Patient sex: M
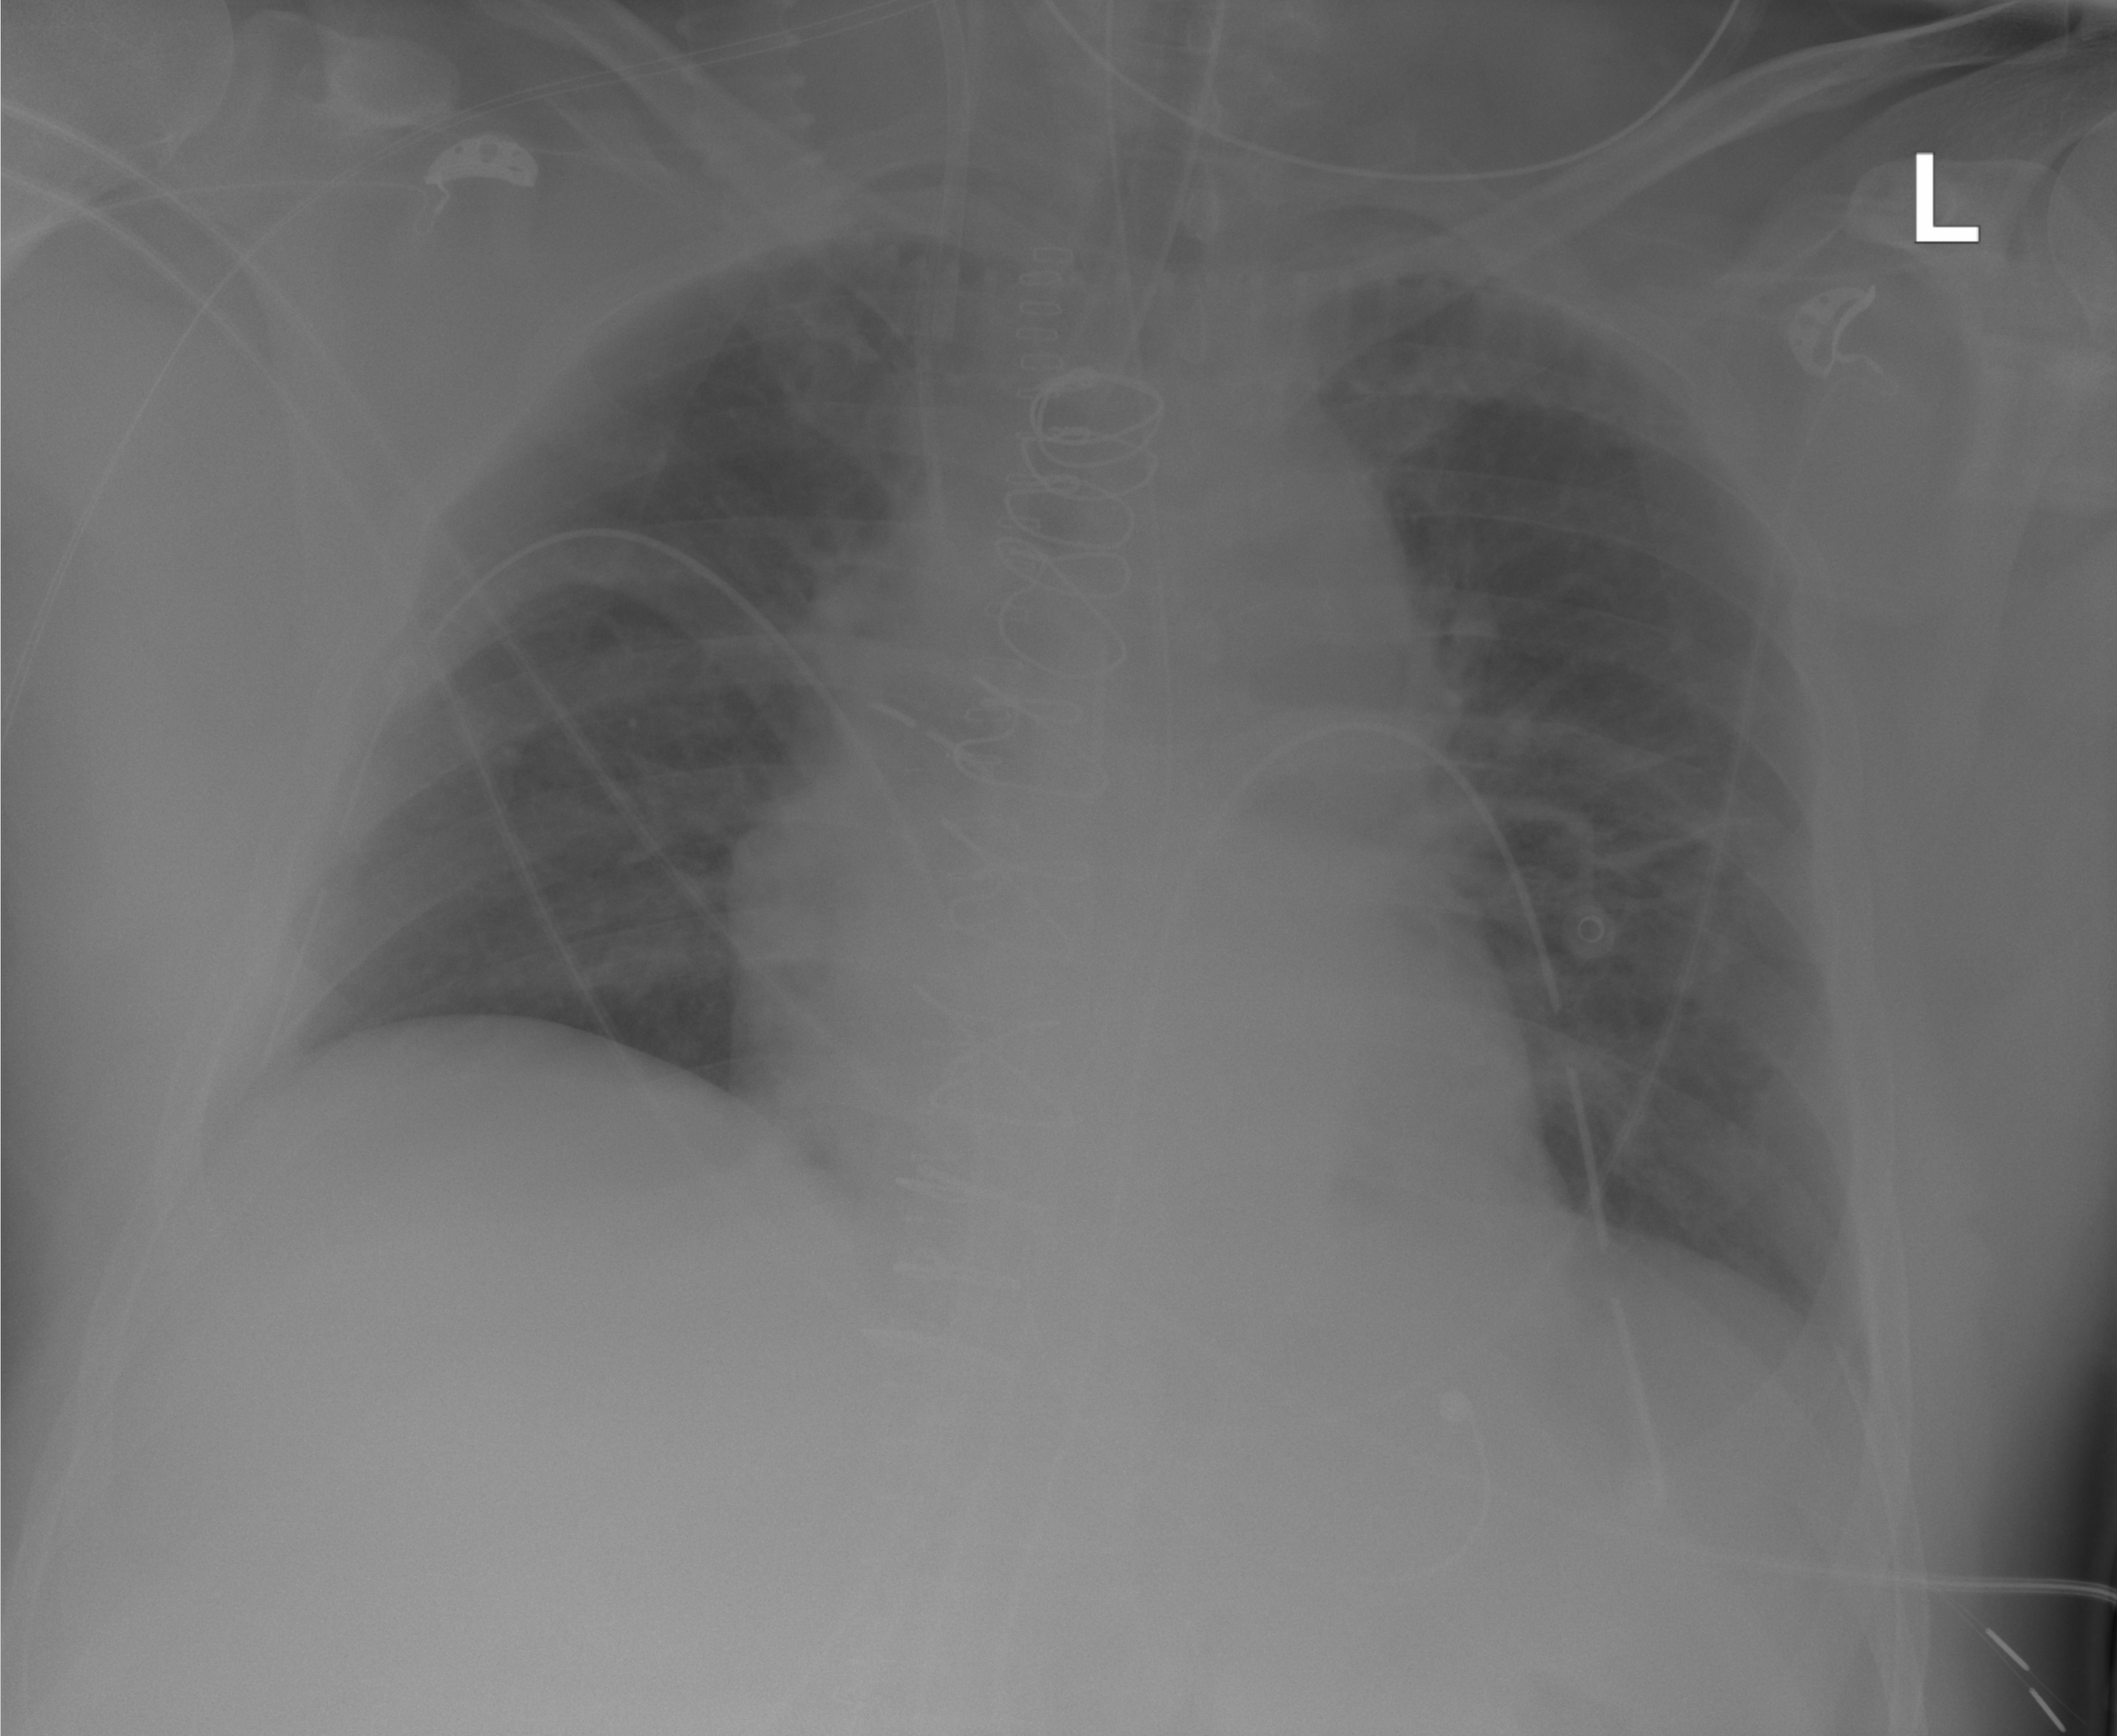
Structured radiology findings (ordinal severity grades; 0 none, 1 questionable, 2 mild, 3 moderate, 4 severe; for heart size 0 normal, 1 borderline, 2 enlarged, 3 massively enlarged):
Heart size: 1
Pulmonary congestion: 0
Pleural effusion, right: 0
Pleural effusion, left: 0
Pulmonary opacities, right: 0
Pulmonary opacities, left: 0
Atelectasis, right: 0
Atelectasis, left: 0